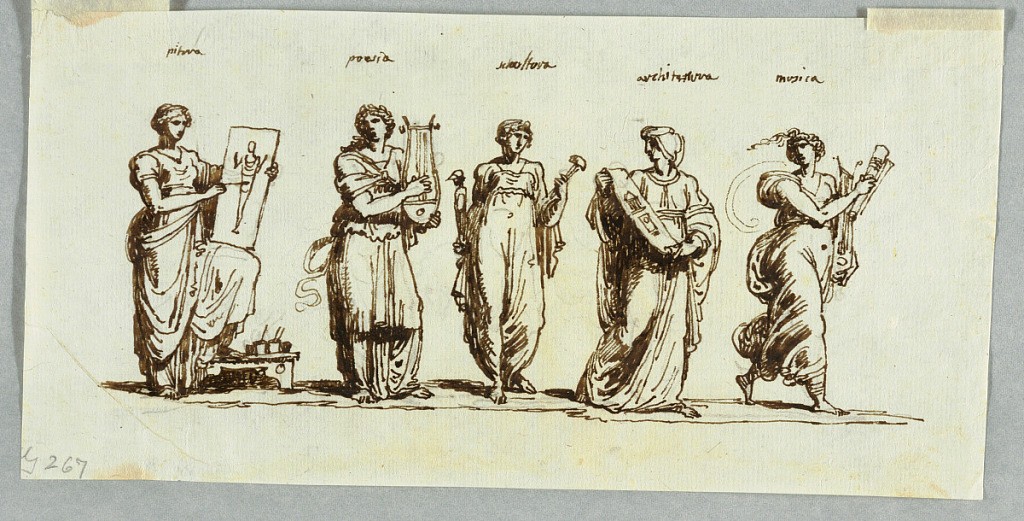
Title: Allegorical Figures of the Arts
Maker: Felice Giani, Italian, 1758–1823
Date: ca. 1800
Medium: Black chalk, pen and ink on paper
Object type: Drawing
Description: Five female figures with captions identifying them (in Italian) as Painting, Poetry, Sculpture, Architecture and Music.